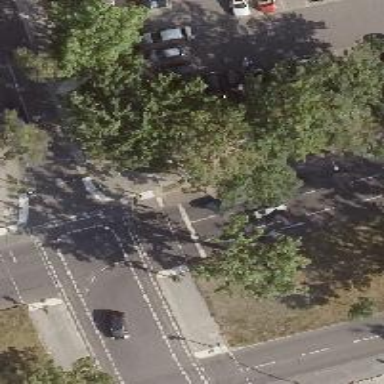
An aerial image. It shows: Road with traffic signals.